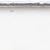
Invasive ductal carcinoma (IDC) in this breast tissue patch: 0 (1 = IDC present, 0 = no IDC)